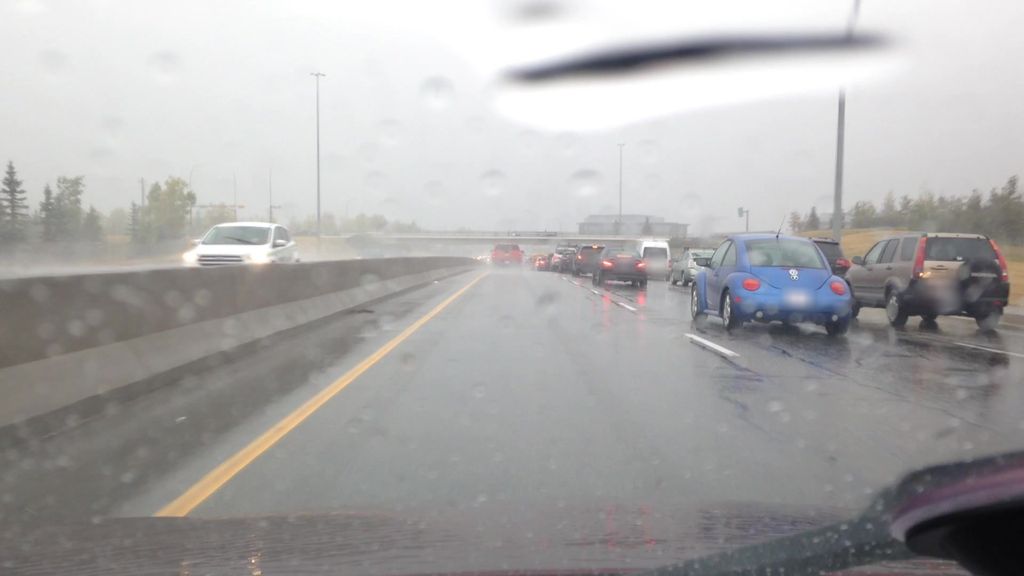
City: calgary